Question: I'm writing a mobile/desktop chat application that is supposed to utilize the entire screen. The bottom '<div>' shown in yellow can be fixed-height if it needs to be.
presently it's Absolutely positioned to the bottom of the window.
My problem: the top '<div>', in cyan, doesn't fit to the rest of the window, regardless of whether I use padding, margin, border, etc. Presently it to allow the content to wrap, but that's only because the bottom overwrites the scroll bar.

My only solution so far is to have a final '<div>' or '<br>' that pads the end of the scrollable div, but that doesn't make the div smaller, or make the scroll bars properly align.
<URL>.
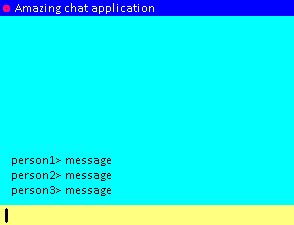
Answer: This style code basically sums up what I'm doing to compensate for my issue. (Instead of, say, using HTML tables.) This may not be the best solution.
'''
#topPart {
position: absolute;
width: 100%;
top: 0;
bottom: 40px; /* or however high the bottom is */
}
#bottomPart {
position: absolute;
width: 100%;
bottom: 0;
height: 40px; /* same as above */
}
'''